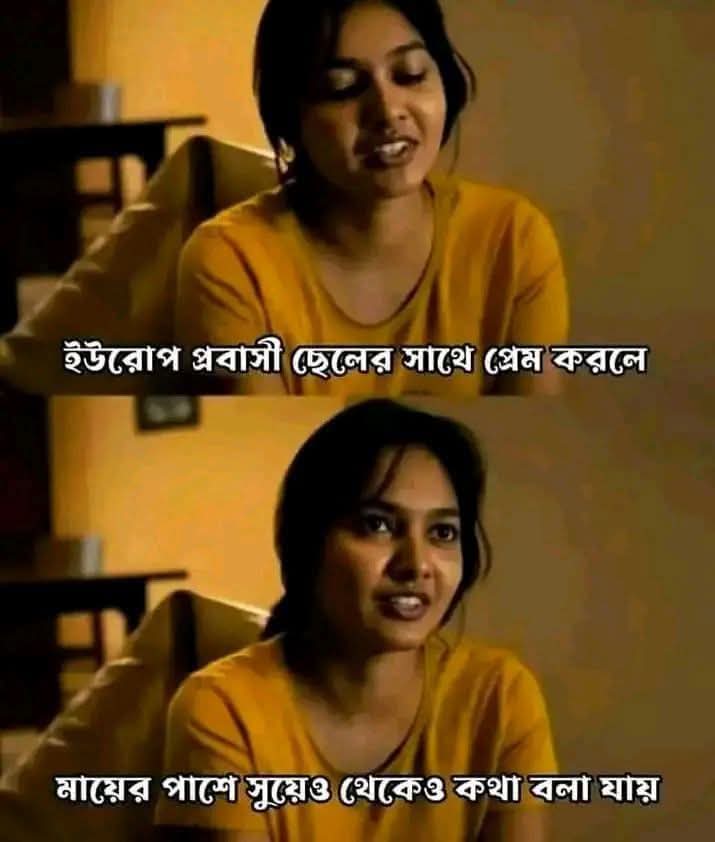
Text: ইউরোপ প্রবাসী ছেলের সাথে প্রেম করলে
মায়ের পাশে সুয়েও থেকেও কথা বলা যায়
Label: Non Hate